Field crop: tomato
Growth stage: 1
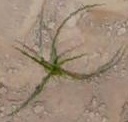
Species: cyperus